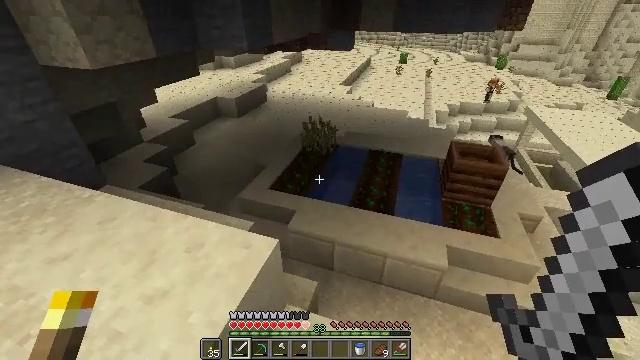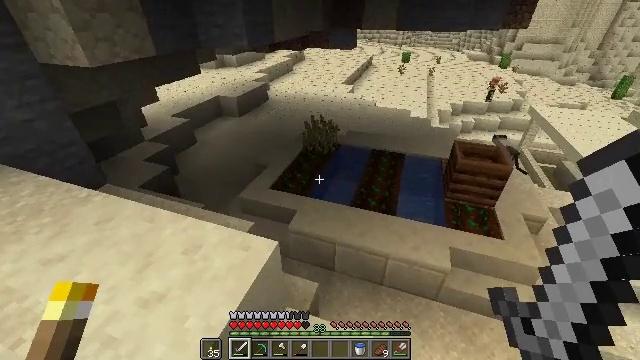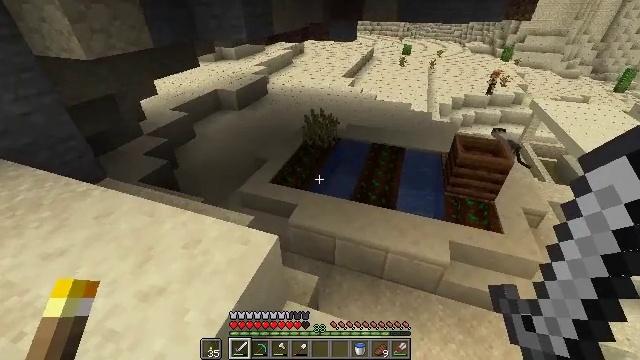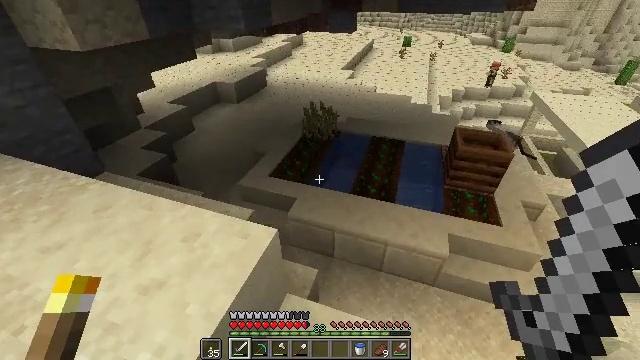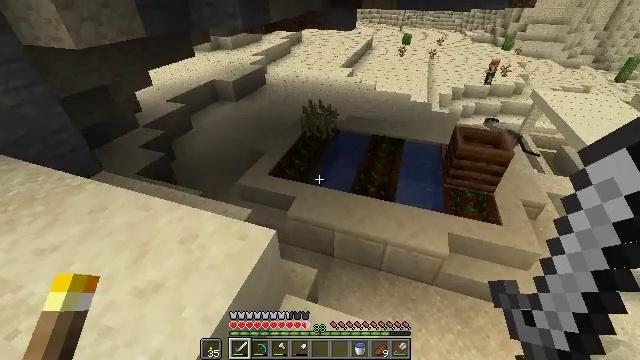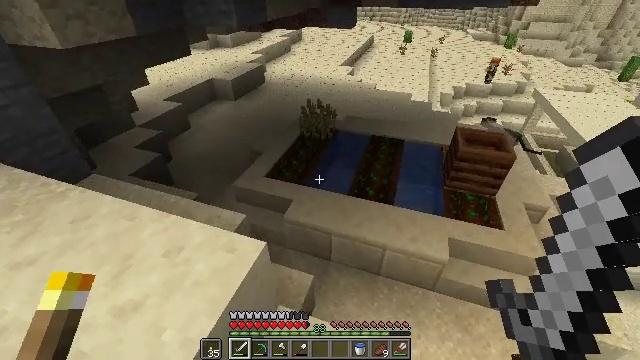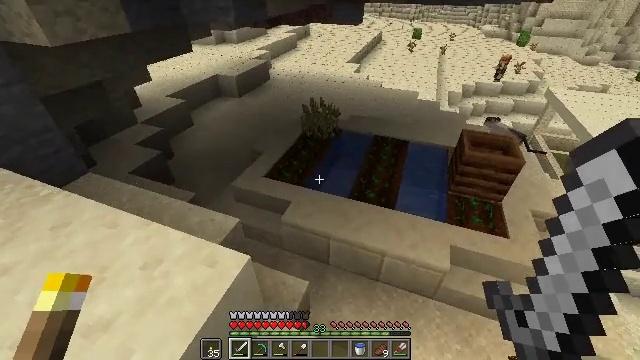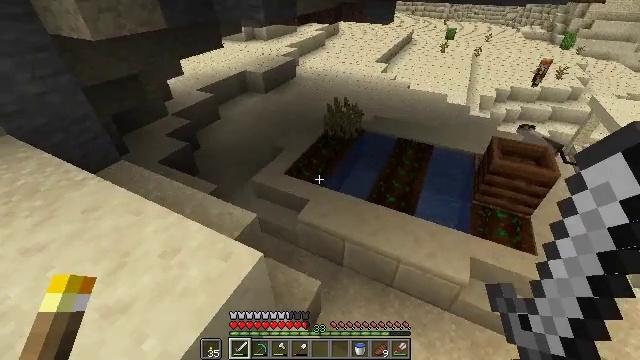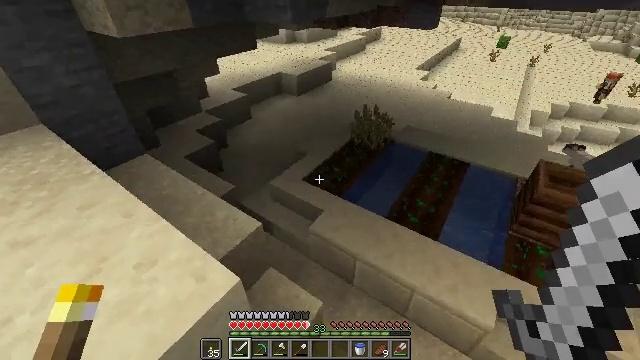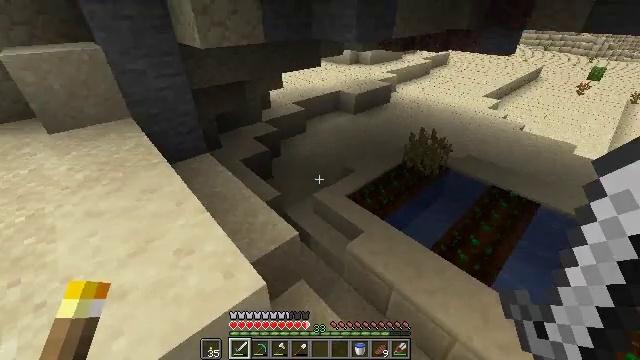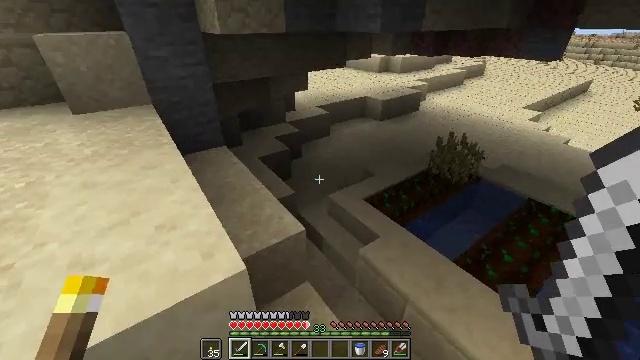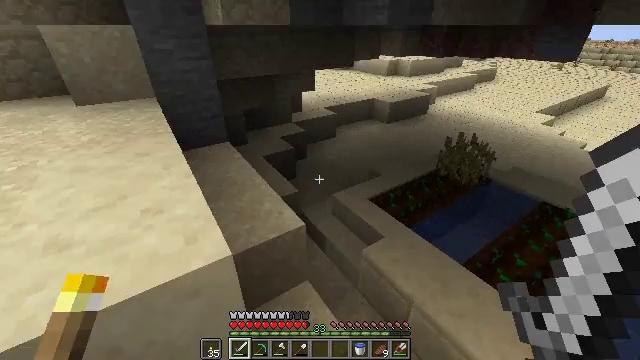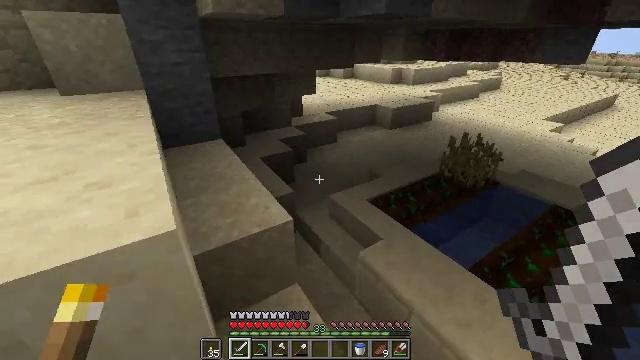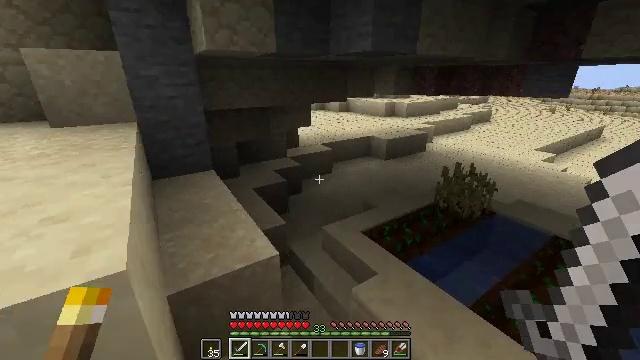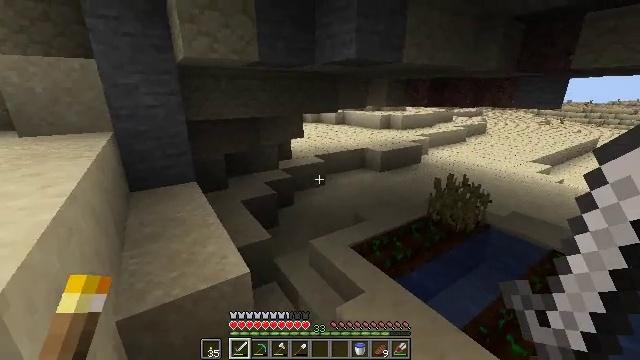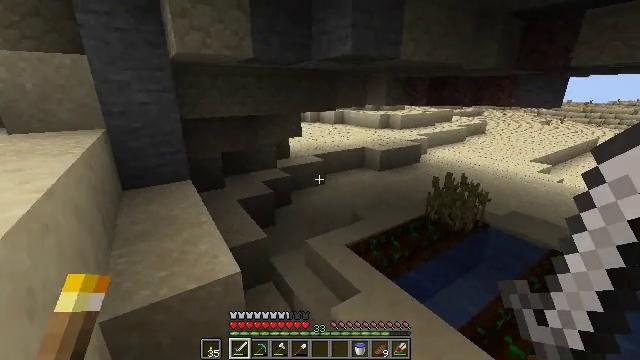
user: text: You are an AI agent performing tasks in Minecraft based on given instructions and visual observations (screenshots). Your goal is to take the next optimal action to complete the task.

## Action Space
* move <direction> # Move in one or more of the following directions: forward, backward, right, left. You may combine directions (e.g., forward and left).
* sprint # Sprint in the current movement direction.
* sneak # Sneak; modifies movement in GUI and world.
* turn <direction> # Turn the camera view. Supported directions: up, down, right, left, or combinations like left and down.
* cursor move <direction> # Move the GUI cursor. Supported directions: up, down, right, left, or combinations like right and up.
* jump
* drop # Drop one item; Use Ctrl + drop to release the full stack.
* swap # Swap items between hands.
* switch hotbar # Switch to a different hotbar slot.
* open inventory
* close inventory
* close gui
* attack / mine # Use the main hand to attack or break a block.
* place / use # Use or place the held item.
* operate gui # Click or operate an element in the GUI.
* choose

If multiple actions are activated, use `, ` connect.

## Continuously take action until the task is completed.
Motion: motion action
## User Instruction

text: Gather hay blocks from the farm.
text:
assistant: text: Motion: no_op
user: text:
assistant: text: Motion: turn down
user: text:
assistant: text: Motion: turn down
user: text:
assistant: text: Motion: move forward
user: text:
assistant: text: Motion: move forward and move right
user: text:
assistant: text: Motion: move forward and move right, turn left
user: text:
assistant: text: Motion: move forward and move right, turn left
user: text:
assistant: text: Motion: move forward and move right, turn left
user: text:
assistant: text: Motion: move forward and move right, turn left and up
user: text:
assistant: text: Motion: move forward and move right, turn left and up
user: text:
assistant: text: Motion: move forward and move right, turn left and up
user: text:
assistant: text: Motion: move forward and move right, turn left and up
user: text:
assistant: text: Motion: move forward and move right, turn up
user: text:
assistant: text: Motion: move forward and move right, turn up
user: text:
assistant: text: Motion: move forward and move right
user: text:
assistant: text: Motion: move forward and move right
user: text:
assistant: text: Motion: move forward and move right
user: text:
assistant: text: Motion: move forward and move right
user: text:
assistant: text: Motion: move forward and move right
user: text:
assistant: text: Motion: move forward and move right, turn right
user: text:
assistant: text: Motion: move forward and move right
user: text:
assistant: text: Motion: move forward and move right
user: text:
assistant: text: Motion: move forward and move right
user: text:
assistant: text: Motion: move forward and move right, turn right and down, jump
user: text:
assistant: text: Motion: move forward and move right, turn right and down, jump
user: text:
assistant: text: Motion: move forward and move right, turn right and down, jump
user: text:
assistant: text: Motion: move forward and move right, turn right
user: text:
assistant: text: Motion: move forward and move right, turn right
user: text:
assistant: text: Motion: move forward and move right, turn right
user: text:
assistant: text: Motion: move forward and move right, turn right